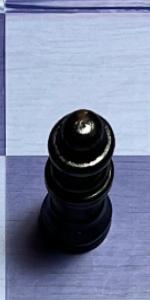
Label: Queen_Black